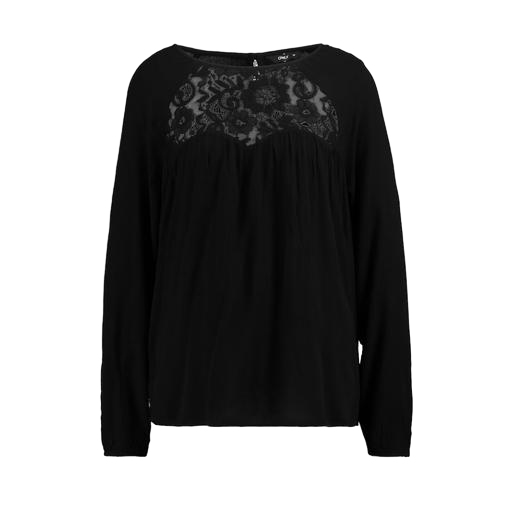
black women's lace-inset fil coupé blouse, black lace front blouse, black lace-accented top, white background